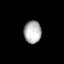
Tissue: lung
Cell type: Pericytes
Senescence score: 0.6582
Nuclear area (px): 382
Mean DAPI intensity: 177.914